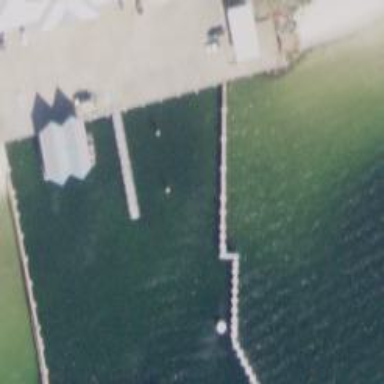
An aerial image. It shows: Breakwater structure.